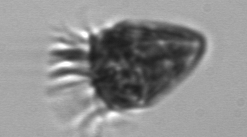
Label: Strombidium_morphotype2